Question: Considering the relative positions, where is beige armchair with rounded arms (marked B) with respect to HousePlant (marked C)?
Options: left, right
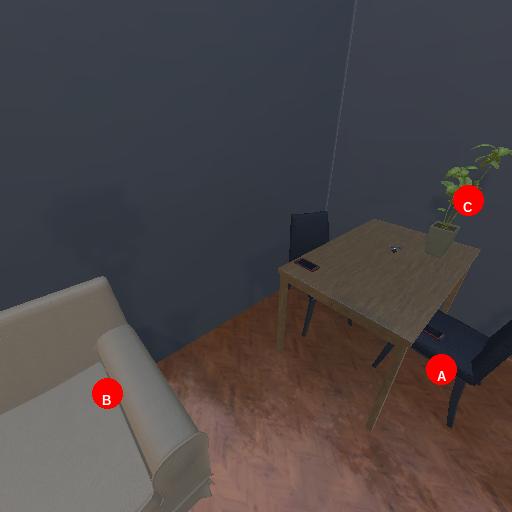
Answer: left